Question: This code basically fetches data from database and display it in a list along with a searchbox which helps in filtering out specific values from list.
Please check this snapshot!

But the problem is 'DataAttach.java' is extended from 'Activity' which doesn't support 'onListItemClick()'.
If I want to include 'onListItemClick()',
I must extend the class from 'ListActivity' instead of 'Activity'.
Here comes the problem.
If I extend the class from ListActivity, I can't include the searchbox in my view.
I'm stuck into deadlock, any suggestions appreciated. Thanks.
:
'''
symbolarr = dbM.getSymbol();
if (symbolarr != null) {
list1 = new String[symbolarr.length];
for (int i = 0; i < symbolarr.length; i++) {
list1[i] = symbolarr[i];
}
}
// ArrayAdapter<String> adapter = new ArrayAdapter<String>(this,
// android.R.layout.simple_list_item_1, symbolarr);
// setListAdapter(adapter);
lv.setAdapter(new ArrayAdapter<String>(this,
android.R.layout.simple_list_item_1, symbolarr));
'''
'''
public String[] getSymbol() {
Cursor cur;
try {
cur = mDb.rawQuery("select symbol,company_name from scrip", null);
} catch (SQLiteException e) {
throw new Error(" *** ERROR in cursor *** " + e.getMessage());
}
String[] b1 = new String[1326];
int x = 0;
if (cur.moveToFirst()) {
do {
b1[x] = cur.getString(cur.getColumnIndex("symbol"));
x++;
} while (cur.moveToNext());
}
cur.close();
return b1;
}
'''
'''
< LinearLayout android:layout_width="fill_parent"
android:layout_height="fill_parent"
xmlns:android="http://schemas.android.com/apk/res/android"
android:orientation="vertical"
android:id="@+id/MainLayout">
< EditText android:id="@+id/txt1"
android:layout_height="wrap_content"
android:layout_width="fill_parent"
android:hint="Search">
< /EditText>
< ListView android:id="@+id/list"
android:layout_width="wrap_content"
android:layout_height="wrap_content" >
< /ListView>
< /LinearLayout>
'''
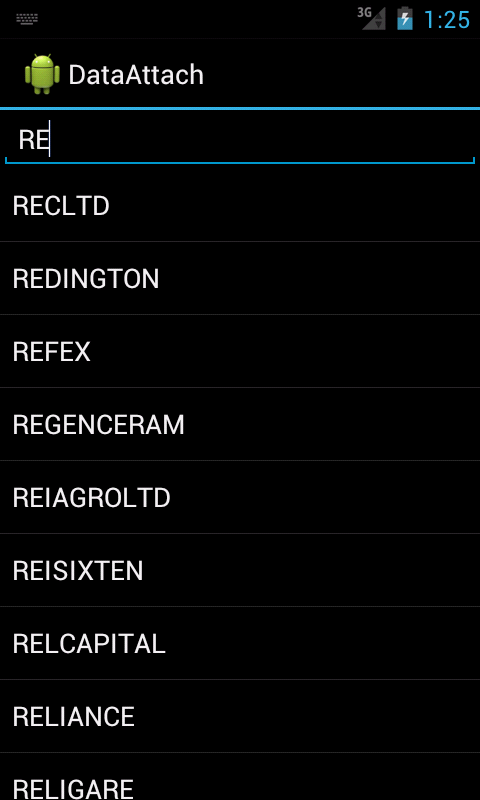
Answer: You can actually go either way:
1. Define a ListActivity with custom layout: http://developer.android.com/reference/android/app/ListActivity.html Note that you MUST set id like this @android:id/list.
2. Without ListActivity: use setOnItemClickListener(AdapterView.OnItemClickListener listener) on your ListView.